Question: I am using below code to get list of installed software, i am able to get installation date for around 90% software but for around 10% software, i am getting blank in installation date
'''
key = Registry.LocalMachine.OpenSubKey(@"SOFTWARE\Microsoft\Windows\CurrentVersion\Uninstall");
foreach (String keyName in key.GetSubKeyNames())
{
RegistryKey subkey = key.OpenSubKey(keyName);
string appname = subkey.GetValue("DisplayName") as string;
string Vendor_Publisher = Convert.ToString(subkey.GetValue("Publisher"));
string Version = Convert.ToString(subkey.GetValue("DisplayVersion"));
string InstallDate = Convert.ToString(subkey.GetValue("InstallDate"));
}
'''
The application is installed on windows 7 (32-bit)

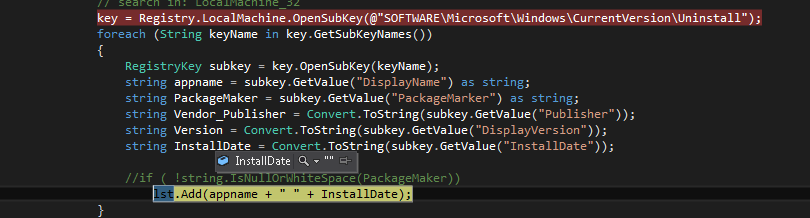
Answer: What i have found that... All keys may not be present for all entry in the registry. So my suggestion is to check whether that key is present or not :
You can registry entry with 'subkey.GetValueNames():
'''
string registry_key = @"SOFTWARE\Microsoft\Windows\CurrentVersion\Uninstall";
using (Microsoft.Win32.RegistryKey key = Registry.LocalMachine.OpenSubKey(registry_key))
{
RegistryKey subkey = null;
try
{
foreach (string subkey_name in key.GetSubKeyNames())
{
subkey = key.OpenSubKey(subkey_name);
string[] columns = subkey.GetValueNames();
string appname = subkey.GetValue("DisplayName") as string;
string Vendor_Publisher = Convert.ToString(subkey.GetValue("Publisher"));
string Version = Convert.ToString(subkey.GetValue("DisplayVersion"));
if (columns.Contains("InstallDate"))
{
string InstallDate = Convert.ToString(subkey.GetValue("InstallDate"));
}
}
}
catch (Exception ex)
{
throw ex;
}
}
'''
You can put the check for all the entries you are reading.